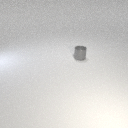
small gray metal cylinder